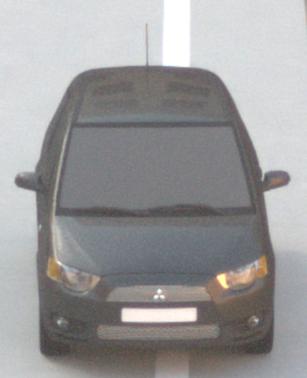
Make: Mitsubishi
Model: Colt 1.1
Detailed model: Colt (VI)
Model produced from: 2008/11
Model produced until: 2010/10
Doors: 3
Color: gray
Road condition: dry road
Daytime: sunrise or sunset
Contrast: low contrast